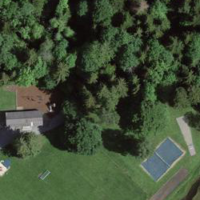
EUNIS habitat code: 24
Species observed at this site:
Fagus sylvatica